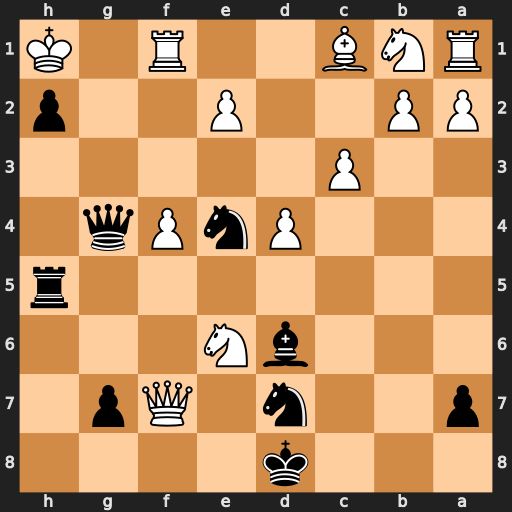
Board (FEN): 3k4/p2n1Qp1/3bN3/7r/3PnPq1/2P5/PP2P2p/RNB2R1K
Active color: b
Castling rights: -
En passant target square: -
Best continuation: Qxe6 Qxh5 Ng3+ Kxh2 Nxh5